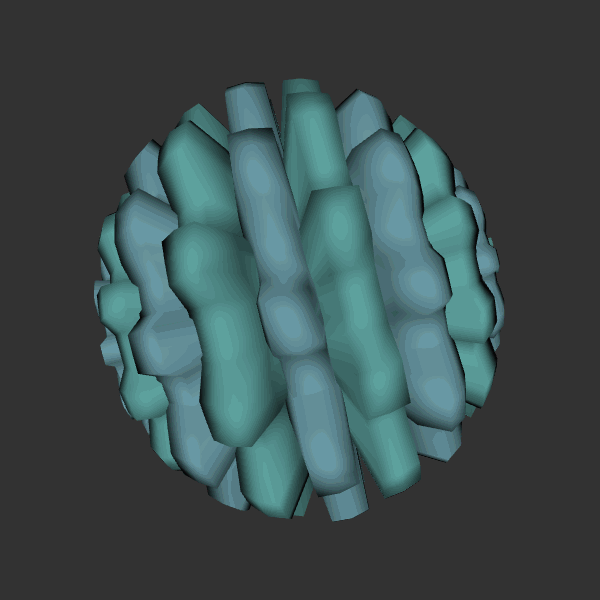
Background: dark